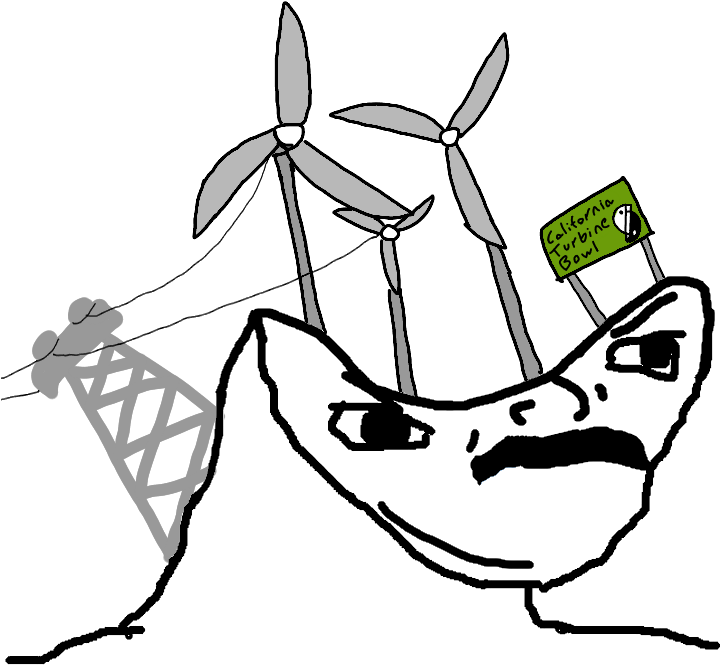
Label: 5_Brainlet